Question: Hi i have a ExtJS based UI. I have come to know that in ExtJS the combo box is not a real combo box but a combination of input text field, image of drop down box and a list. Now i am able to identify the control but i am stuck at selecting the value from the list. In the HTML source i see that the list is appearing as a seperate div and gets attached at the end of the source when we click on the drop down. find below the HTML source of the drop down control.
{
'''
<div id="ext-gen678" class="x-form-field-wrap x-form-btn-plugin-wrap" style="width: 556px;">
<div id="ext-gen676" class="x-form-field-wrap x-form-field-trigger-wrap x-trigger-wrap-focus" style="width: 521px;">
<input id="ext-gen677" type="hidden" name="GHVOg:#concat#~inputFld~ISGP_UNIV:ft_t_isgp.prnt_iss_grp_oid:0" value="">
<input id="GHVOg:Mixh8:0" class="x-form-text x-form-field gs_dropDown_input gs_req x-form-invalid x-form-focus" type="text" autocomplete="off" size="24" style="width: 504px;">
<img id="trigger-GHVOg:Mixh8:0" class="x-form-trigger x-form-arrow-trigger" alt="" src="../../ext/resources/images/default/s.gif">
'''
}
find below the HTML source of the drop down list:
'''
<div id="ext-gen726" class="x-layer x-combo-list x-resizable-pinned" style="position: absolute; z-index: 12007; visibility: visible; left: 294px; top: 370px; width: 554px; height: 123px; font-size: 11px;">
<div id="ext-gen727" class="x-combo-list-inner" style="width: 554px; margin-bottom: 8px; height: 114px;">
<div class="x-combo-list-item"></div>
<div class="x-combo-list-item">12h Universe</div>
<div class="x-combo-list-item">1h Universe</div>
<div class="x-combo-list-item">24h Universe</div>
<div class="x-combo-list-item">2h Universe</div>
<div class="x-combo-list-item x-combo-selected">4h Universe</div>
'''
Now i have problem selecting the value from the list as the div element of the list is not attached to the control.
Also please refer the screen shot, where i have multiple similar controls [Named "Add Security to Universe"]

In the screen shot you can see multiple drop downs [Add security to Universe] highlighted and all the drop downs have same value appearing in the list. so how can i identify these values from the drop down list.
I was wondering how ExtJS maintains mapping of the drop down div elements with the combo Box widget so that i could use the same logic for identifying the list. Can anyone tell me how can i go about doing this thing in selenium webdriver?
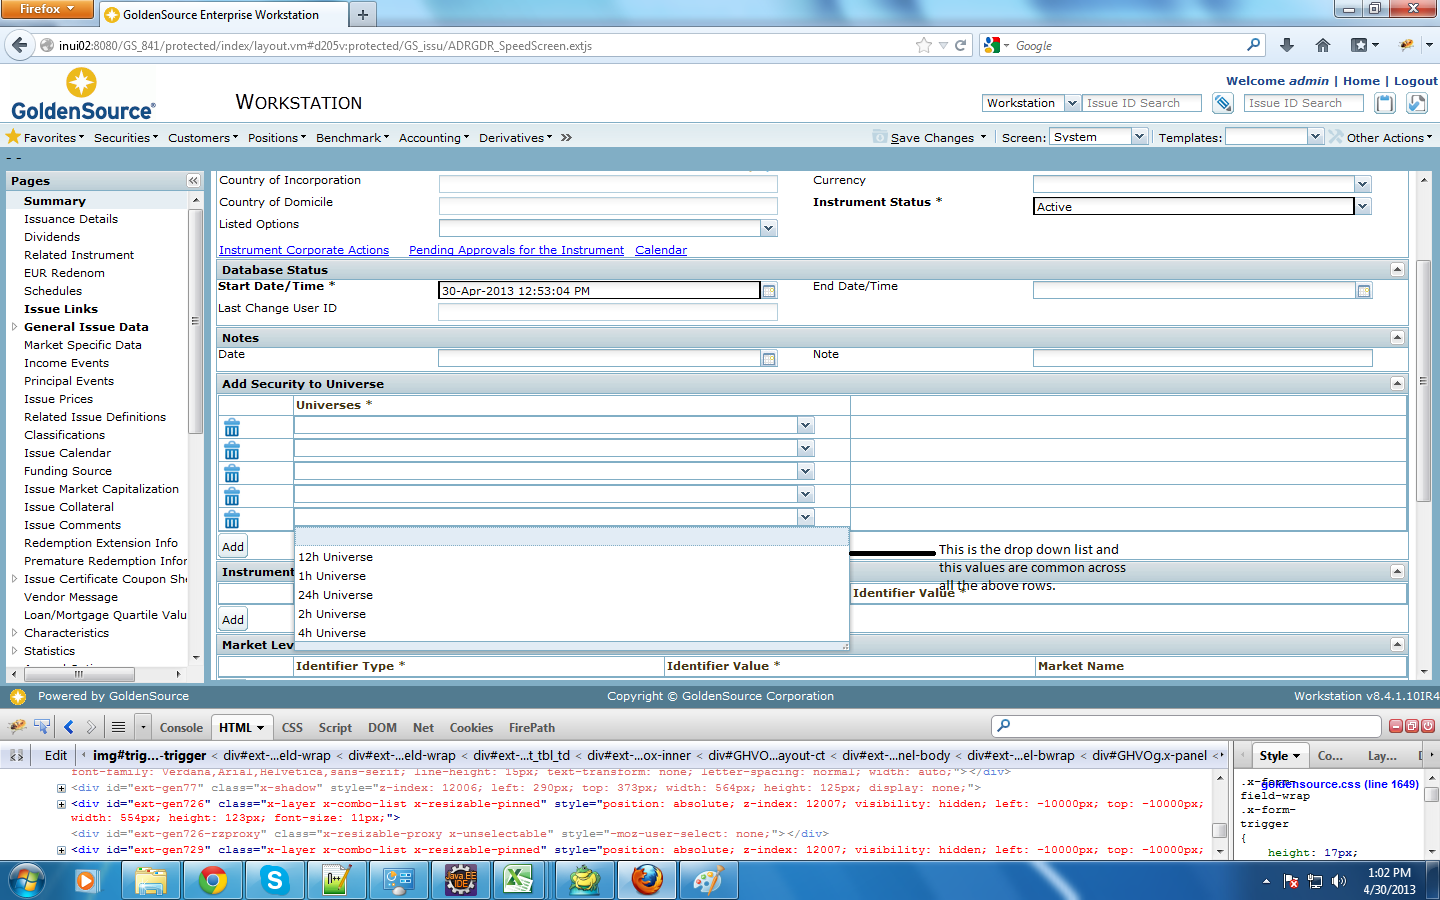
Answer: Did you notice that there will be only one visible 'x-combo-list' on the page? (Let me know if you can open up two combo lists at the same time)
Therefore you only need to care about the visible one 'x-combo-list'.
Css selector: '.x-combo-list[style*='visibility: visible;'] .x-combo-list-item'
Xpath: '//*[contains(@class, 'x-combo-list') and contains(@style, 'visibility: visible;')]//*[contains(@class, 'x-combo-list-item')]'
'''
// untested java code, just for the logic
public void clickComboItem(WebElement input, String target) {
input.click(); // click input to pop up the combo list
List<WebElement> comboItems = driver.findElements(By.cssSelector(".x-combo-list[style*='visibility: visible;'] .x-combo-list-item"));
for (int i = 0; i <= comboItems.size(); i++) {
WebElement item = comboItems.get(i);
if (item.getText().eqauls(target)) {
item.click();
break;
}
}
}
'''
'''
// compilable C# version
public void ClickComboItem(IWebElement input, string target) {
input.Click();
IList<IWebElement> comboItems = driver.findElements(By.CssSelector(".x-combo-list[style*='visibility: visible;'] .x-combo-list-item"));
comboItems.First(item => item.Text.Trim() == target).Click();
}
'''